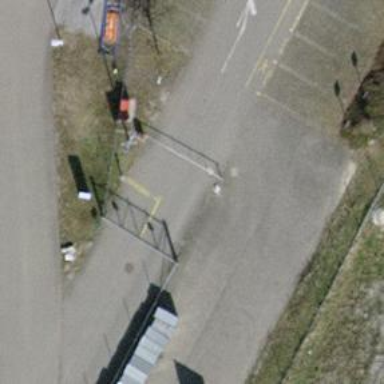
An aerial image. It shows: Lift gate barrier.